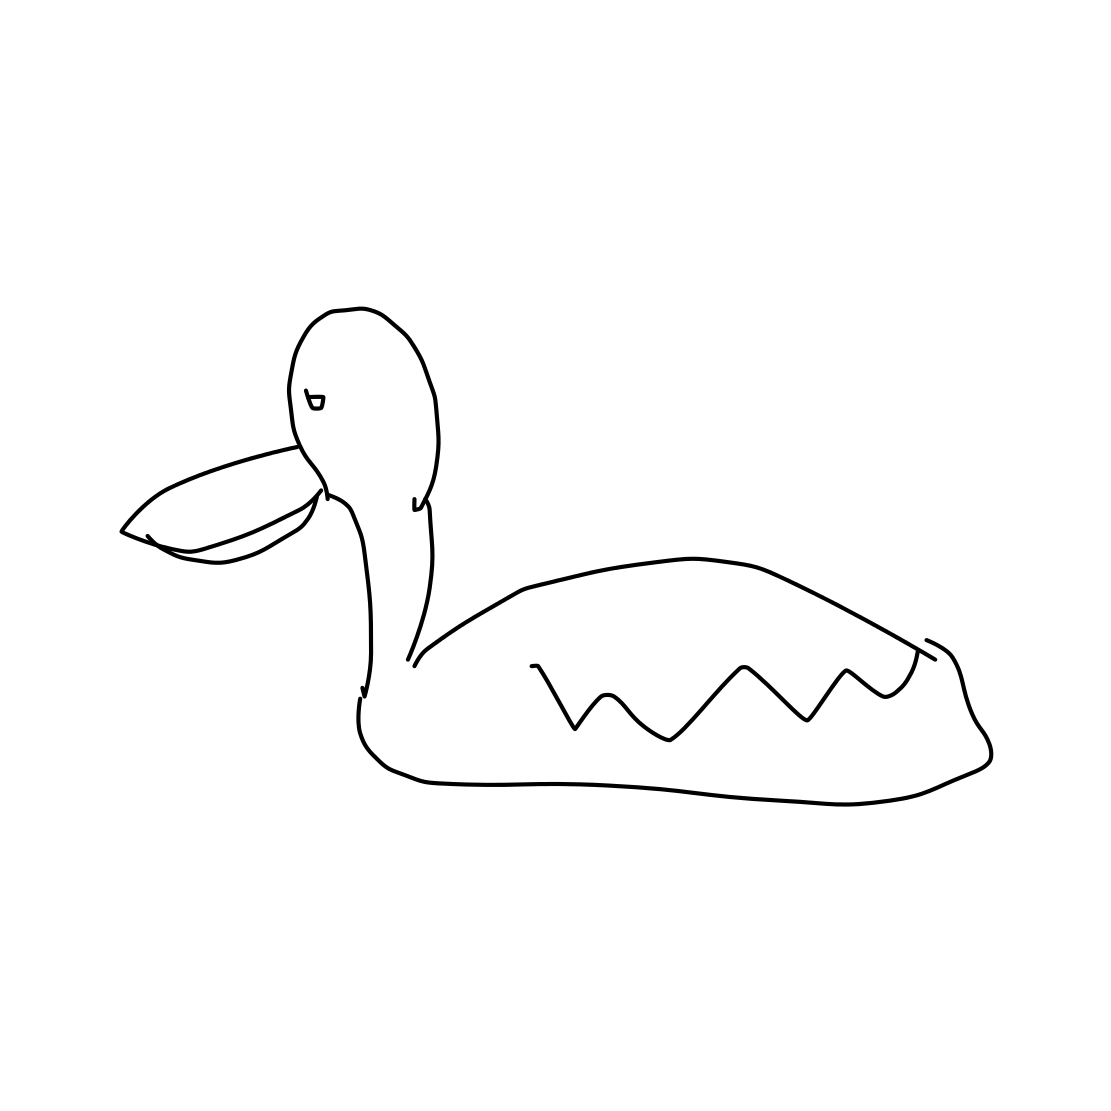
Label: duck